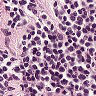
Metastatic tissue present: no